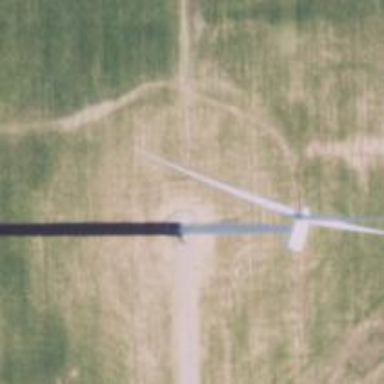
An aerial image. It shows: Wind generator with horizontal axis. The generator is wind turbine.